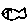
Label: fish